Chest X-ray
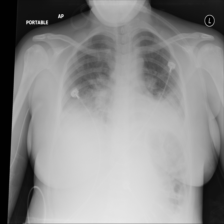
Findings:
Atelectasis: negative
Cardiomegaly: negative
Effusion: negative
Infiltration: negative
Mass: negative
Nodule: negative
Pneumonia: negative
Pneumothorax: negative
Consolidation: positive
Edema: negative
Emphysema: negative
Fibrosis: negative
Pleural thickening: negative
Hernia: negative